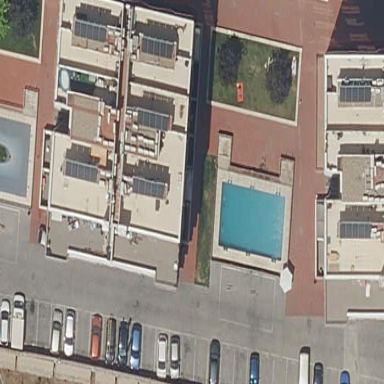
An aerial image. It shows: Hotel building.